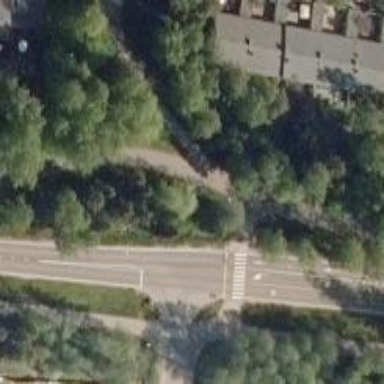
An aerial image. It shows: Asphalt cycleway.